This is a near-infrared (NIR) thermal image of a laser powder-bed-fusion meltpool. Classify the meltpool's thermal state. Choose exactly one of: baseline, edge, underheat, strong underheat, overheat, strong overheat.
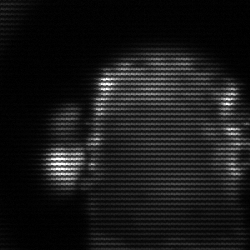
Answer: baseline